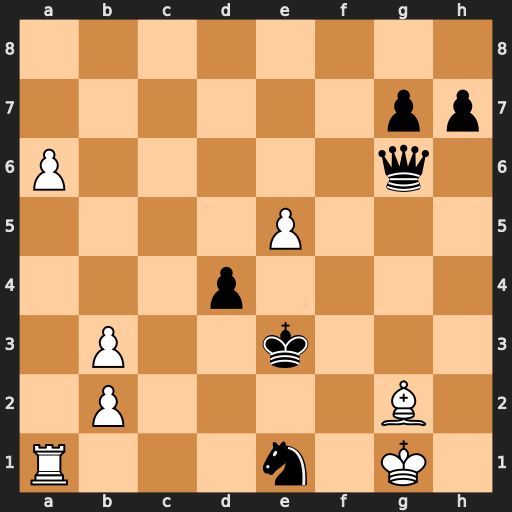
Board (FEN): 8/6pp/P5q1/4P3/3p4/1P2k3/1P4B1/R3n1K1
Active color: w
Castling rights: -
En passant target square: -
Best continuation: Rxe1+ Kd2 a7 Kxe1 a8=Q